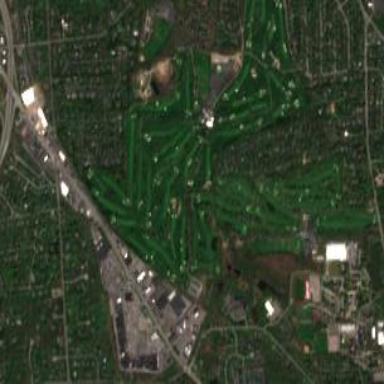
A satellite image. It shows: Golf course.